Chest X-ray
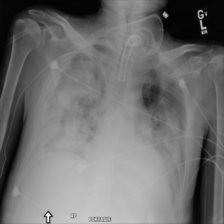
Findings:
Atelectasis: negative
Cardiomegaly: negative
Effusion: negative
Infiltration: negative
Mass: negative
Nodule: negative
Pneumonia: negative
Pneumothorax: negative
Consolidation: negative
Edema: negative
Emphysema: negative
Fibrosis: negative
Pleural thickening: negative
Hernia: negative